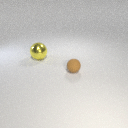
large yellow metal sphere behind small brown rubber sphere